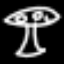
Label: mushroom